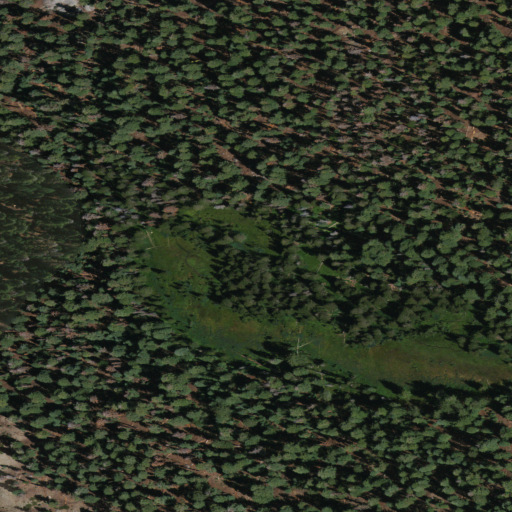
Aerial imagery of plain(s) in California named Huckleberry Meadow containing evergreen forest and woody wetlands